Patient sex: F
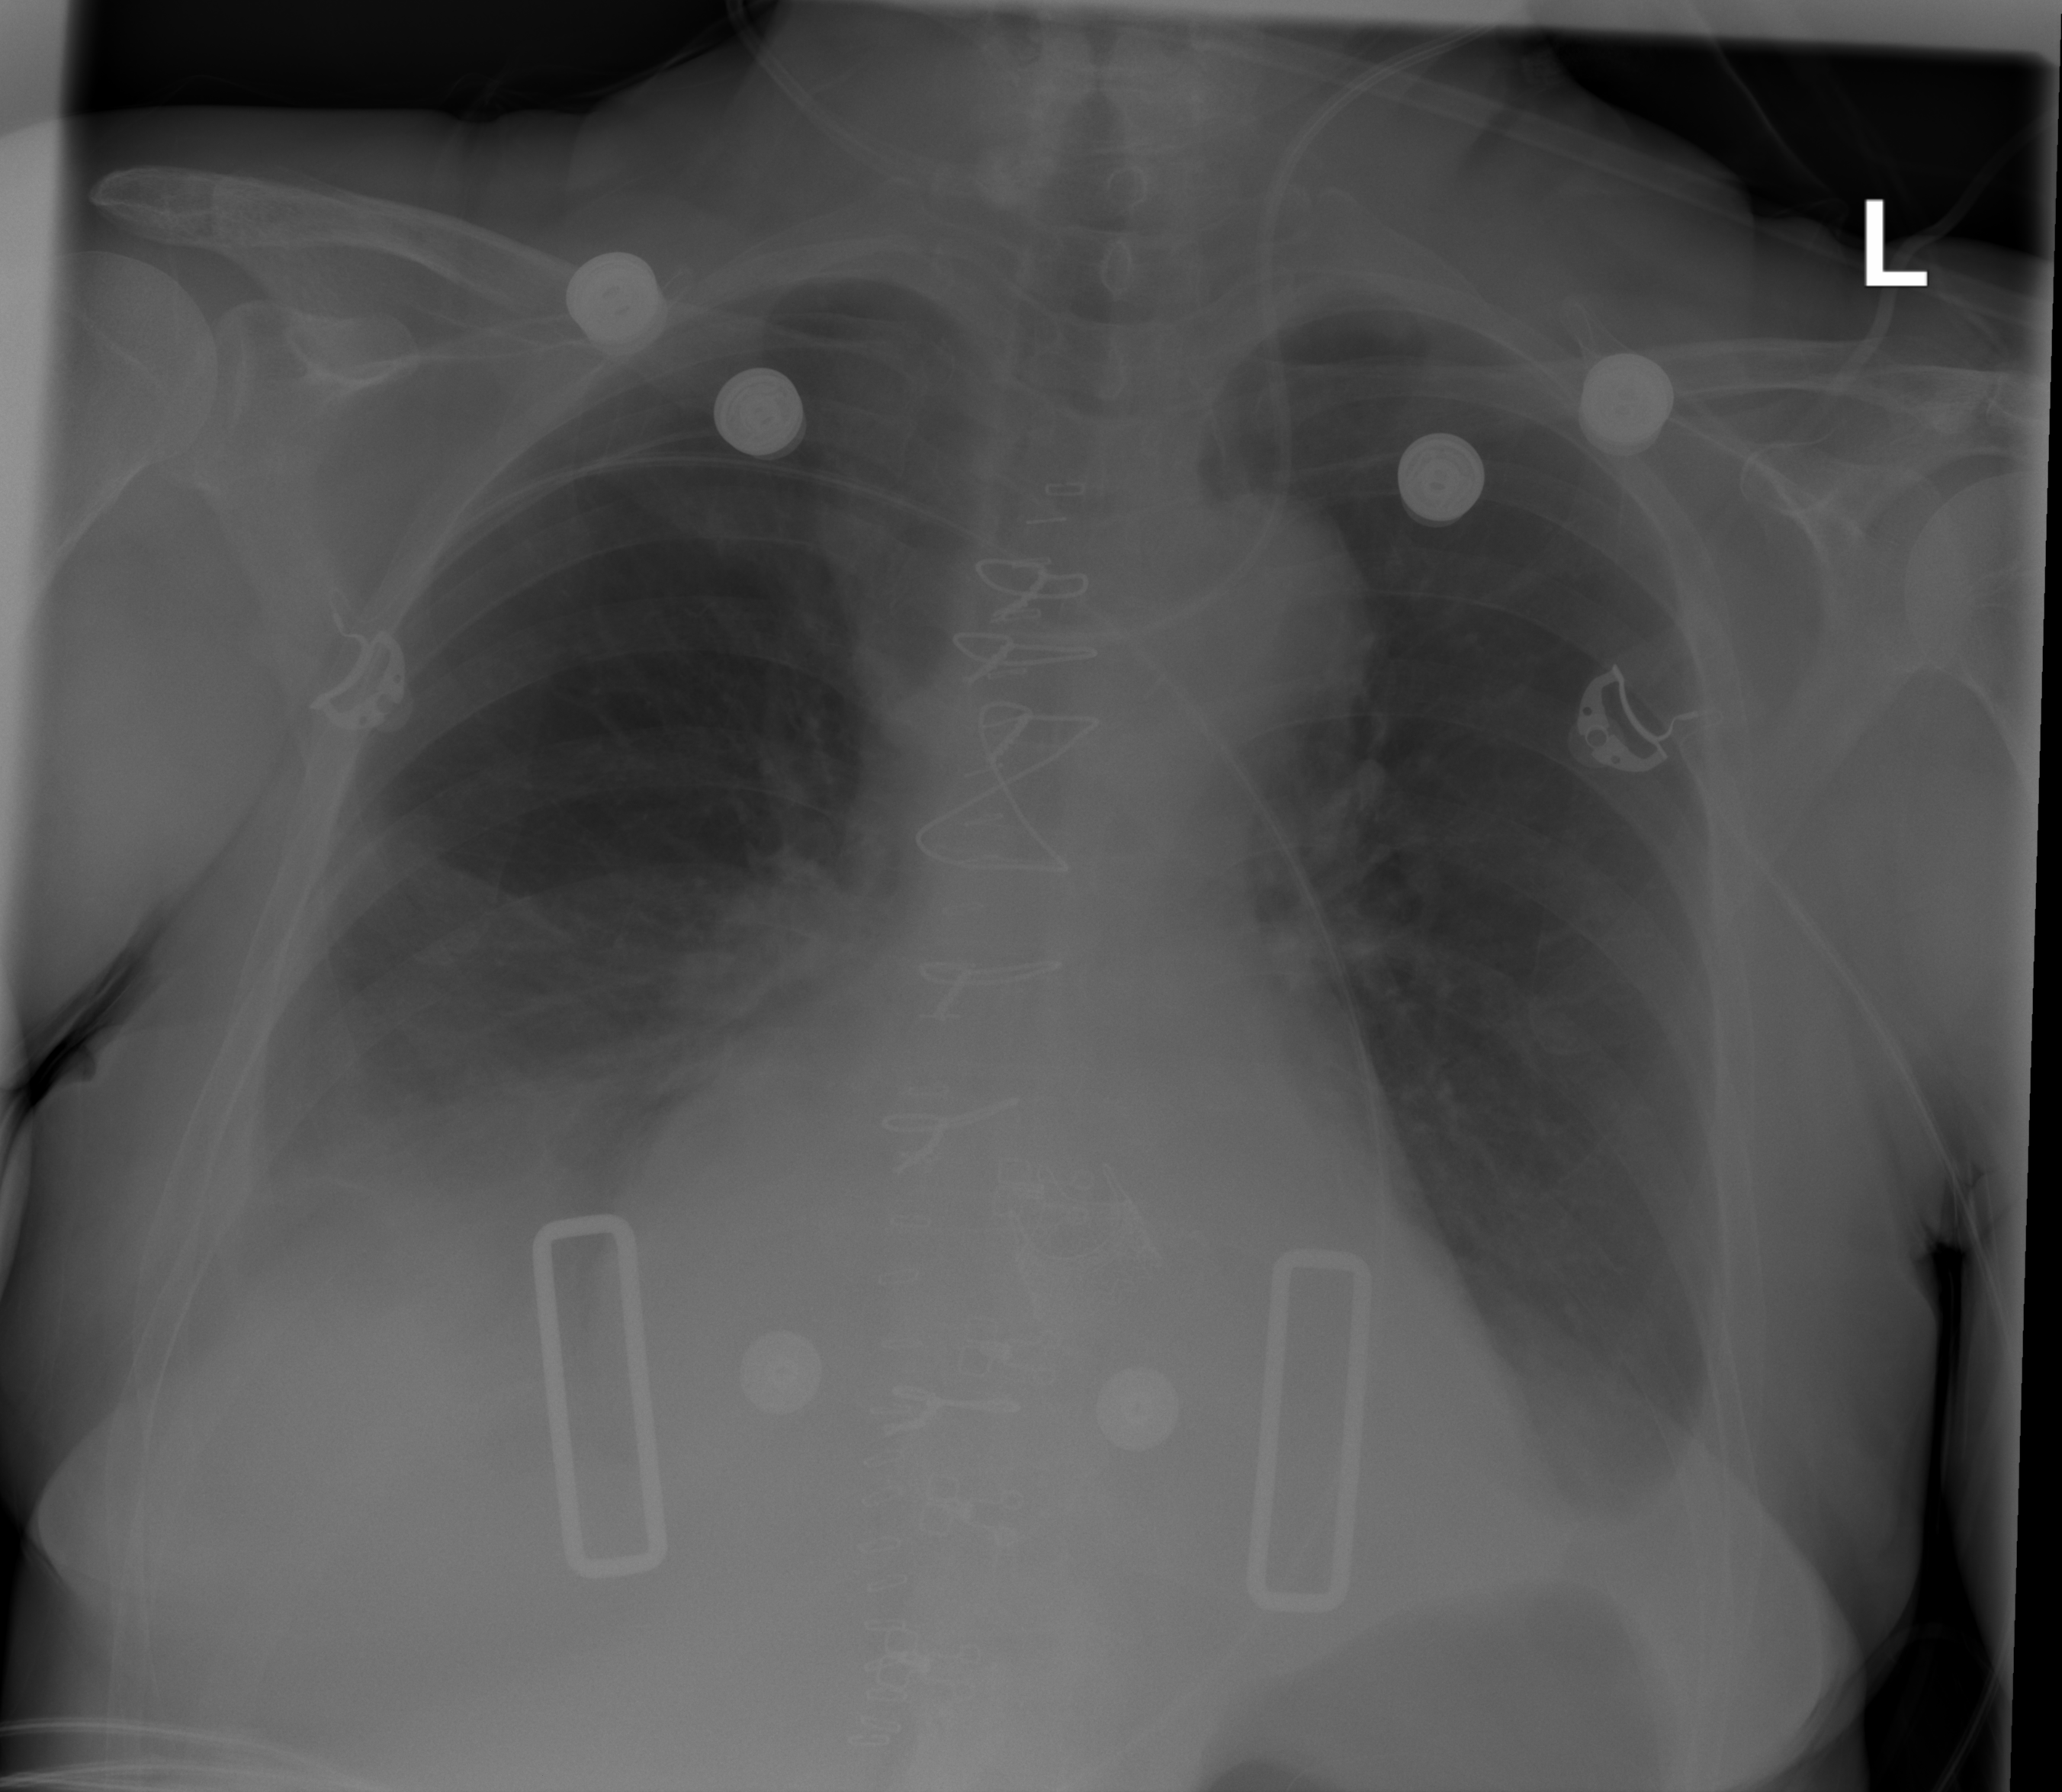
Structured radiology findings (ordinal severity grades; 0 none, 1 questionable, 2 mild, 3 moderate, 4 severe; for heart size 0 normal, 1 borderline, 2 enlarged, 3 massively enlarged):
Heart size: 1
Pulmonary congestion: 0
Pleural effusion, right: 2
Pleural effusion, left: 2
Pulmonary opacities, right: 0
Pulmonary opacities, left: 0
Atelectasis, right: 2
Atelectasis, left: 2